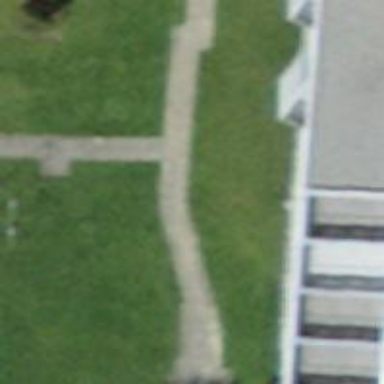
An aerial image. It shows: Footway made of paving stones.